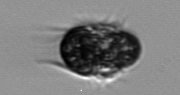
Label: Mesodinium